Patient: sex M, age 31
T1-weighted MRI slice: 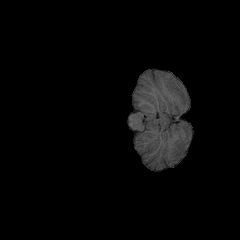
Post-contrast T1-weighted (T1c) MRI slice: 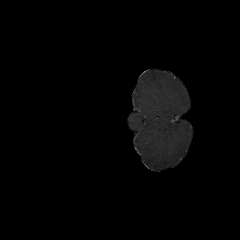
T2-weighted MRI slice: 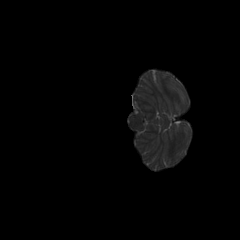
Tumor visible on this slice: no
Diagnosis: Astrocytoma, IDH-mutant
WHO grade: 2